Question: I have a .csv file that when opened in TextEdit looks like this:

I need my code to add each line to a list/tuple so then I can access each element.
For example:
I want to be able to loop through the entire .csv file and print just the country names.
What would be the most efficient way of doing this?
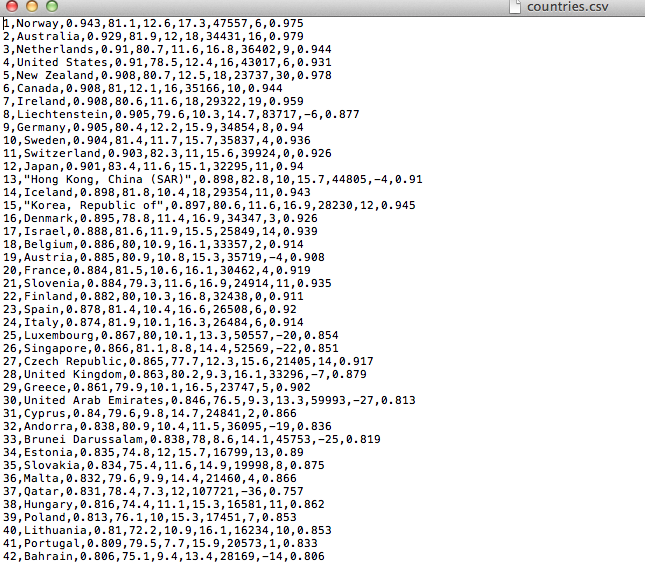
Answer: I presume that you mean for each line, a 'tuple' should store that line's value for each field:
'''
lines = [tuple(row) for row in csv.reader(yourfile)]
'''
You could then access just the country names by indexing the tuples:
'''
for t in lines:
print(t[1])
'''